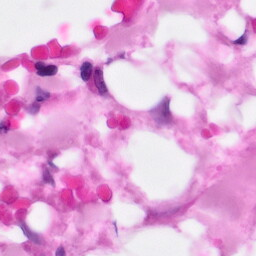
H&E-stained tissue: Pancreatic